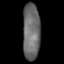
Tissue: lung
Cell type: Epithelial cells
Senescence score: 0.2152
Nuclear area (px): 965
Mean DAPI intensity: 106.82